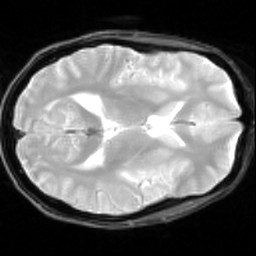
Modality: inplaneT2
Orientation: axial
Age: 23
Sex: male